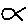
Label: fish